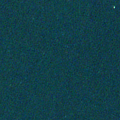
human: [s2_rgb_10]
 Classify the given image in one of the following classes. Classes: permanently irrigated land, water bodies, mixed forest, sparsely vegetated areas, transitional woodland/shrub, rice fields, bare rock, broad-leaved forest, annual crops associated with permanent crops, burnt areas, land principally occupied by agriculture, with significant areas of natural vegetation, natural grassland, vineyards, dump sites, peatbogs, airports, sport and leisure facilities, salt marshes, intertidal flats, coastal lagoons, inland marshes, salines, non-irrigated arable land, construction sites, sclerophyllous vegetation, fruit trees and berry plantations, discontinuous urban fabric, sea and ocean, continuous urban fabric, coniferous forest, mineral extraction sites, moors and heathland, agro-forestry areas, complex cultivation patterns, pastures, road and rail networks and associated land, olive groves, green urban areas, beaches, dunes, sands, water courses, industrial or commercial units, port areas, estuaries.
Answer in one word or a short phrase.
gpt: sea and ocean